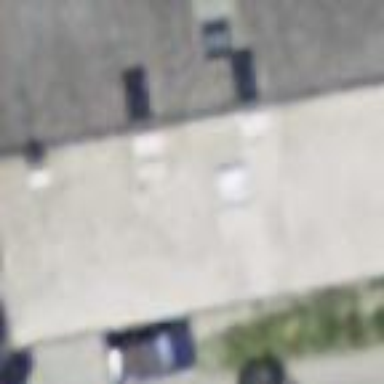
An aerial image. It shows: Detached building.